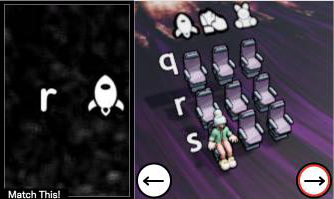
Task: seats
Answer: no